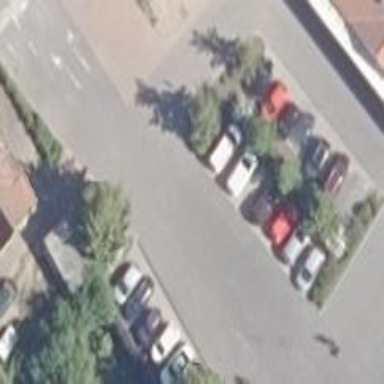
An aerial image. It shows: Parking space with normal surface.